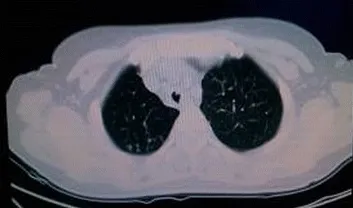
A chest computed tomography scan showing tracheal stenosis and right bronchial stenosis of the patient in Case 2.
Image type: radiology (pet)